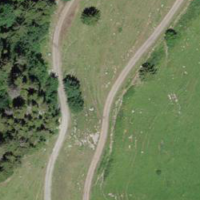
EUNIS habitat code: 23
Species observed at this site:
Orobanche alba